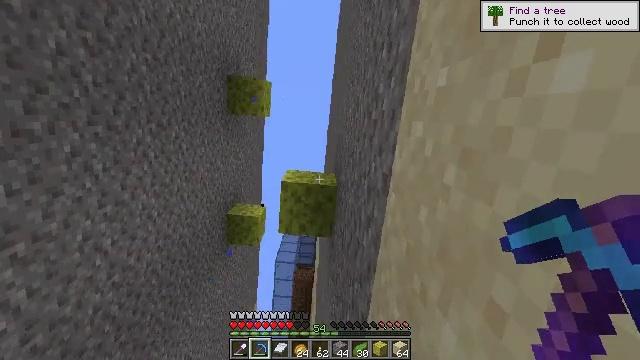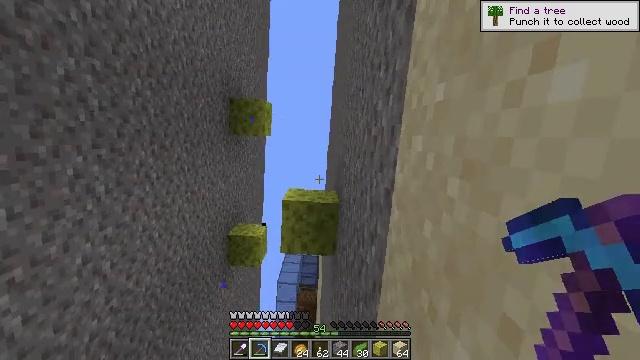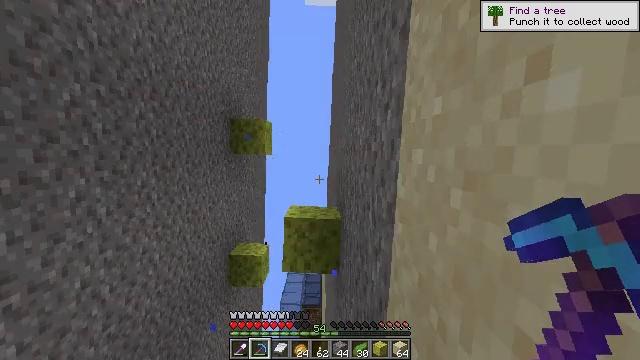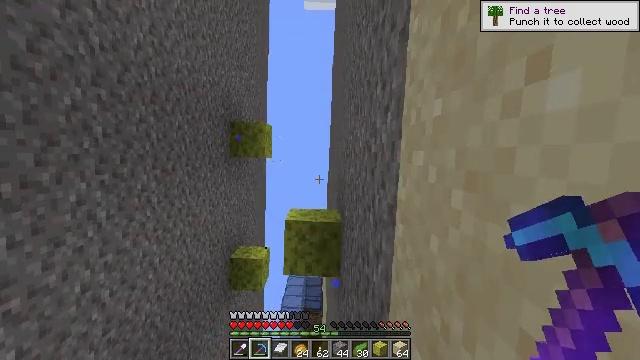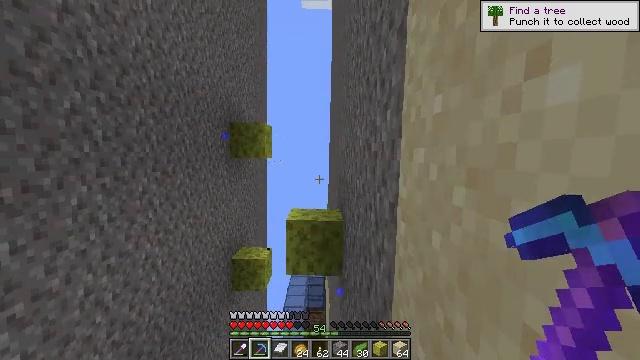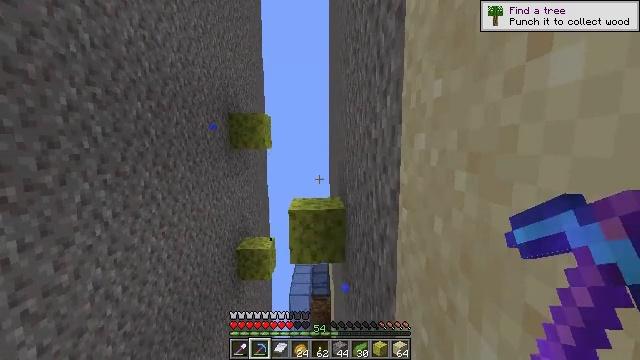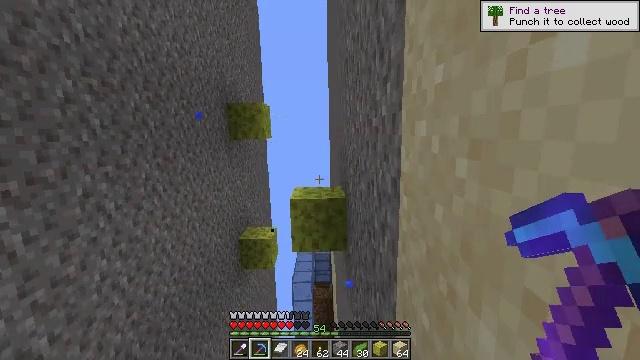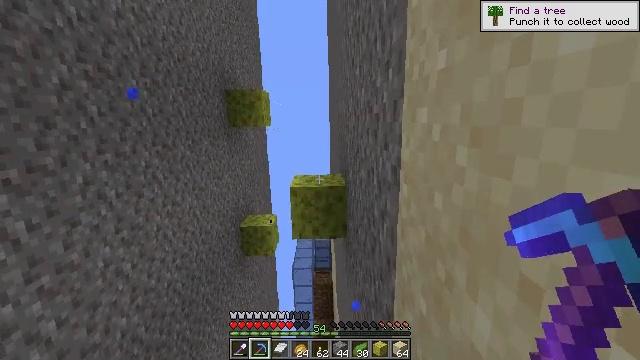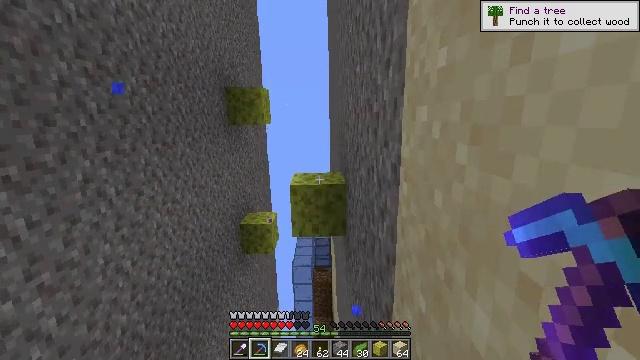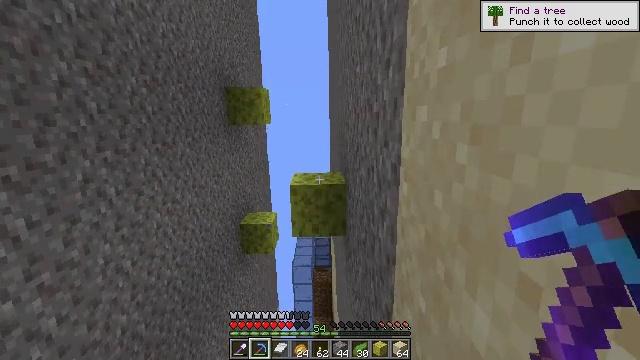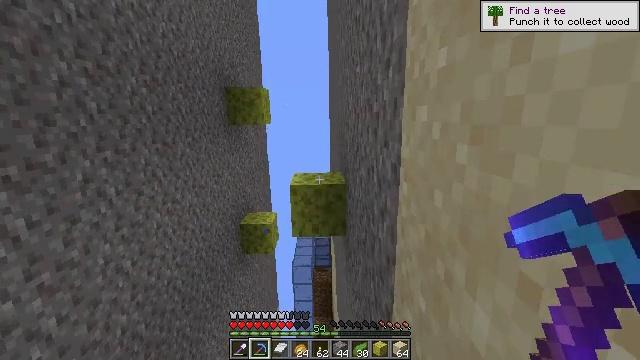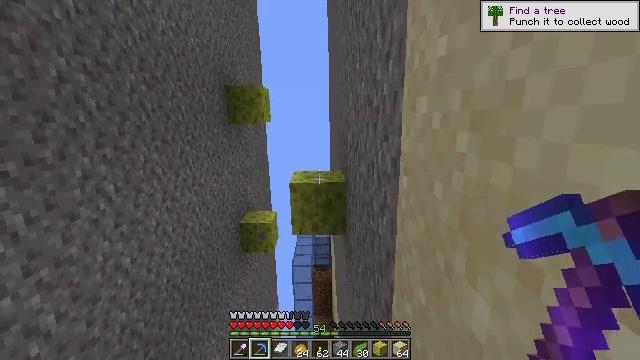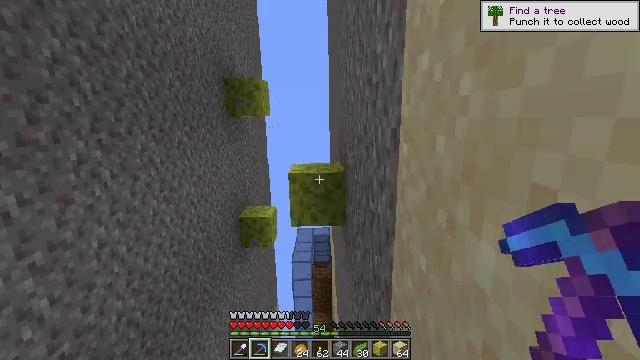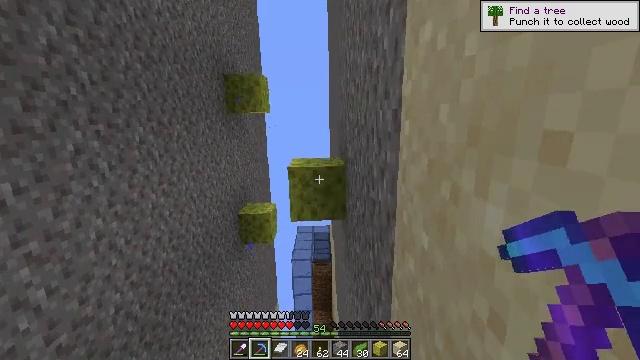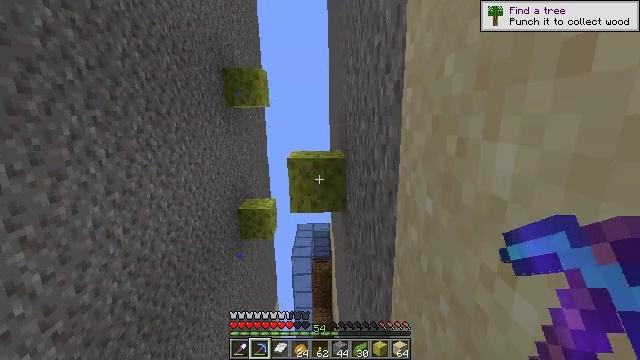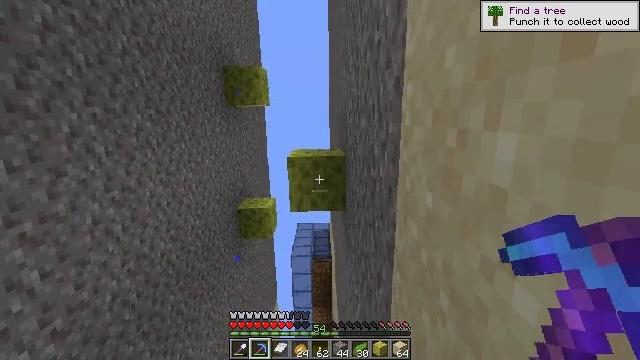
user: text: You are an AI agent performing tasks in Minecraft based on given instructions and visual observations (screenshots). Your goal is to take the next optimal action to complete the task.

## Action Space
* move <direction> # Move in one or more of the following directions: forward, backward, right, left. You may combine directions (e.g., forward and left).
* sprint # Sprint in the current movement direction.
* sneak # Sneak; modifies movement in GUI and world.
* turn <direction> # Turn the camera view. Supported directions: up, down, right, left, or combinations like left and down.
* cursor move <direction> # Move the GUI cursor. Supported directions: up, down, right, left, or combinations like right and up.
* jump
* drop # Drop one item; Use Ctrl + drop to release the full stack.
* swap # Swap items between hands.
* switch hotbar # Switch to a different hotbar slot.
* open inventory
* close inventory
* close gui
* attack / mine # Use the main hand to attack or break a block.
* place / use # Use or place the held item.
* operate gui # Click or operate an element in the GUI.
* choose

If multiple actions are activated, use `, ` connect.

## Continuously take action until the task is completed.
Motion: motion action
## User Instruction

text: Mine the wet sponge underwater.
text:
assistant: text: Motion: turn left and up
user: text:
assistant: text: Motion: turn left and up
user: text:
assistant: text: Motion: no_op
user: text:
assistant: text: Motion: turn left
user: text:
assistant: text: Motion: turn left and down
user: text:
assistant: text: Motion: turn down
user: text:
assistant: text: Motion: turn down
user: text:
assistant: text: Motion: no_op
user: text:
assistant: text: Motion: no_op
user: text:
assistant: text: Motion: no_op
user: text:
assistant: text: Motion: move forward
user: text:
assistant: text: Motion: move forward
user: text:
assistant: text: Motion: move forward
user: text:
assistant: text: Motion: no_op
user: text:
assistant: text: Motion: attack / mine
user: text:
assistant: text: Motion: attack / mine
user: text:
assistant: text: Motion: attack / mine
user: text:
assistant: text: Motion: attack / mine
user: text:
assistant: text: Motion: attack / mine
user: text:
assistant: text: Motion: attack / mine
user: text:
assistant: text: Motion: attack / mine
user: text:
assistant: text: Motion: attack / mine
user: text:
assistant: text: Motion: attack / mine
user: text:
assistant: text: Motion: attack / mine
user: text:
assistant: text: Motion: attack / mine
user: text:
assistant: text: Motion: attack / mine
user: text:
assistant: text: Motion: move forward
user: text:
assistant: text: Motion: move forward
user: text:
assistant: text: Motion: move forward, turn up
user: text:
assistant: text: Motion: turn up